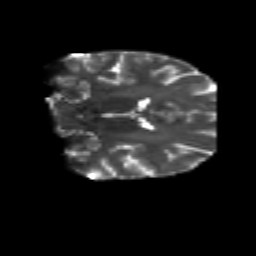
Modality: T2w
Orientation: coronal
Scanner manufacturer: siemens
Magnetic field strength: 3 T
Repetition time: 6.8 s
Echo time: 0.093 s